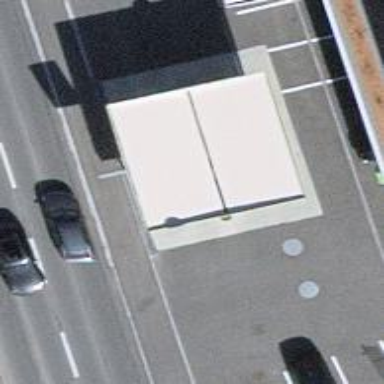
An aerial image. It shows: Fuel station.